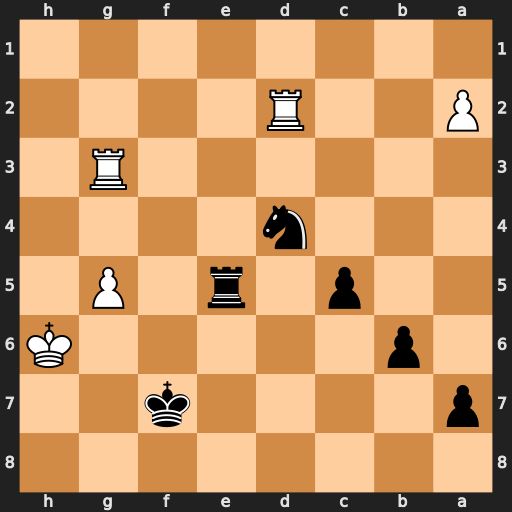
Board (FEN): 8/p4k2/1p5K/2p1r1P1/3n4/6R1/P2R4/8
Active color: b
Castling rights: -
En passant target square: -
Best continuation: Nf5+ Kh7 Nxg3